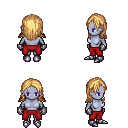
a pixel art fantasy rpg character, female body template, dark elf, purple skin, leather shoulder armor, red pants, light blonde long hairstyle, metal gloves, metal boots, four views (front, back, left, right), 2x2 character sprite sheet, small pixel art, hard edges, no anti-aliasing